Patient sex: M
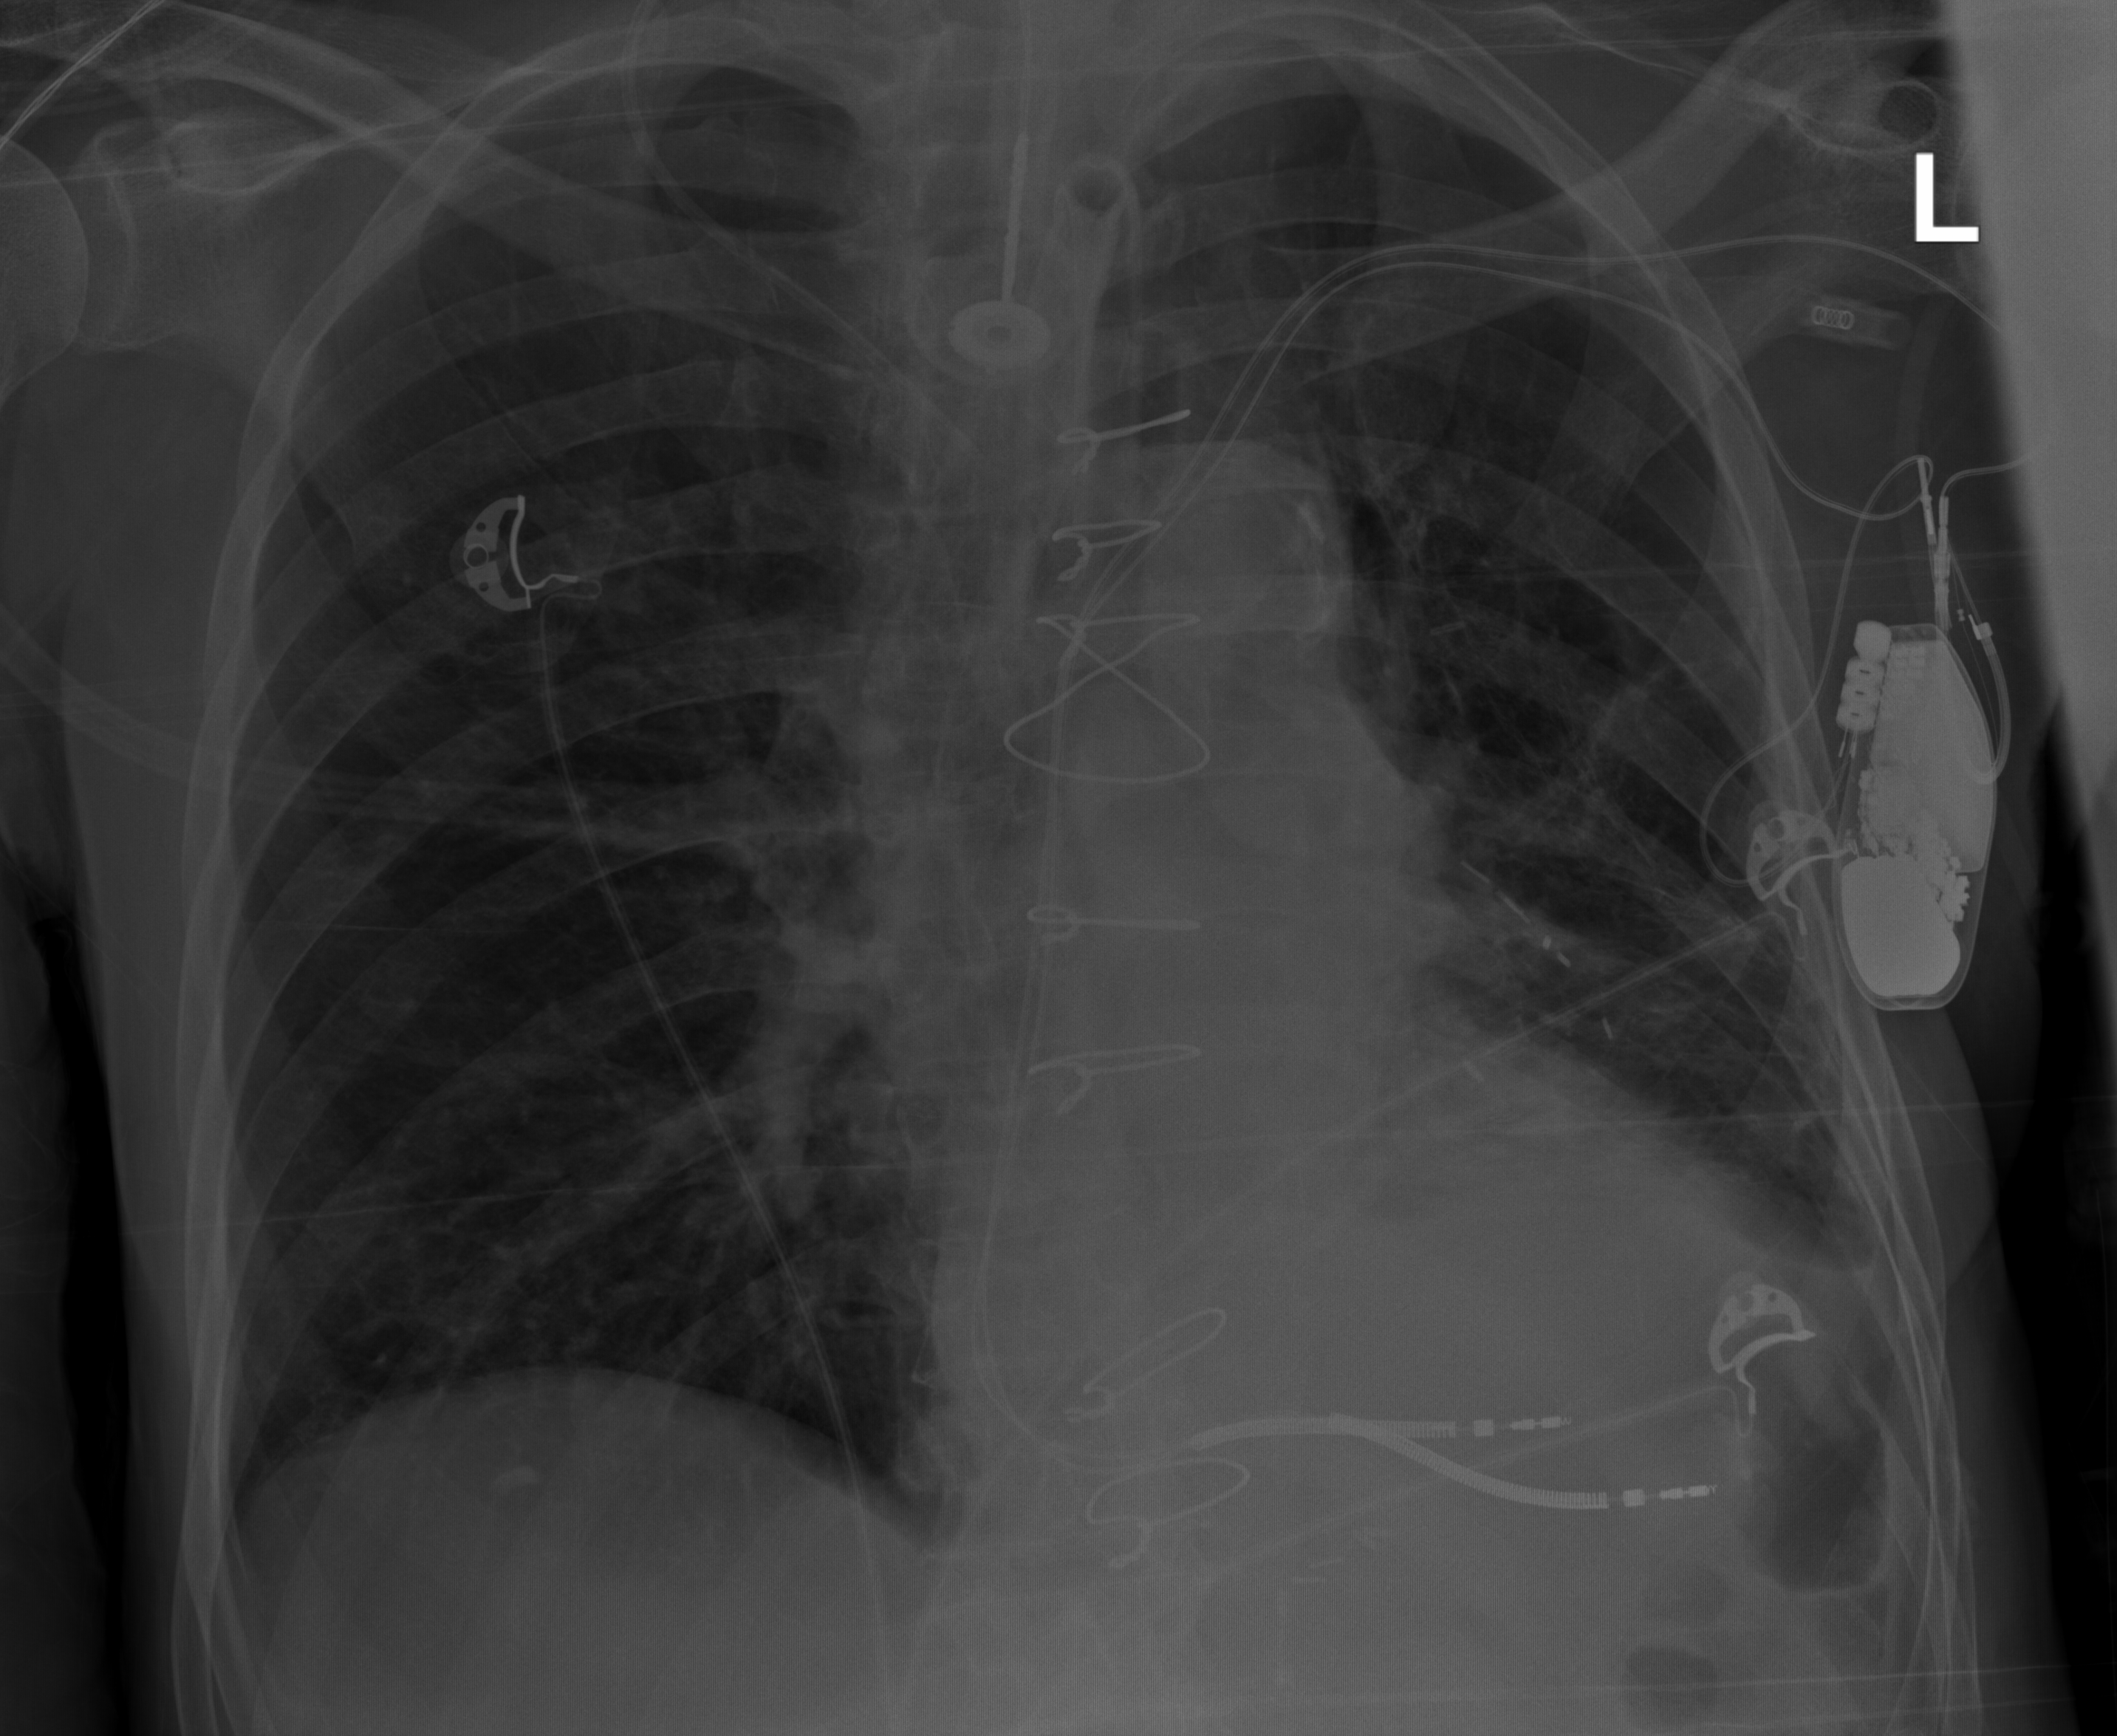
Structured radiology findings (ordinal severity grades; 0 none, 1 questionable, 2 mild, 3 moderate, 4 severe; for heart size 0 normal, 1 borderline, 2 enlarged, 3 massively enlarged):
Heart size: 0
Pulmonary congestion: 0
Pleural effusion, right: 0
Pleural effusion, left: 3
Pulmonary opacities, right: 0
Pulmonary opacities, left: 2
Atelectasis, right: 0
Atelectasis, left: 2